Question: I am new to gui in java, i spent 3
hours trying to figure out what i have done wrong or misunderstood, i should get this:

but the text in my code is displayed after textfields
'''
textPanel = new JPanel();
textPanel.setLayout(new GridLayout(3,0));
fName = new JTextField( 15 ) ;
textPanel.add(fName);
jlbName = new JLabel ( "Firstname" );
jlbName.setHorizontalAlignment(JLabel.RIGHT);
textPanel.add(jlbName);
lName = new JTextField( 15 ) ;
textPanel.add(lName);
jlbName = new JLabel ( "LastName" );
jlbName.setHorizontalAlignment(JLabel.RIGHT);
textPanel.add(jlbName);
libNo = new JTextField( 15 ) ;
textPanel.add(libNo);
libNo.setEditable(false);
jlbName = new JLabel ( "Library Number" );
jlbName.setHorizontalAlignment(JLabel.RIGHT);
textPanel.add(jlbName);
add(textPanel,BorderLayout.EAST);
JButton jbtN = new JButton("Add borrower");
add(jbtN ,BorderLayout.SOUTH);
'''
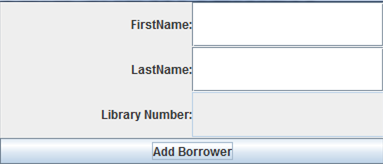
Answer: You are inserting the components into the panel in the wrong order. You first insert the text fields and later the labels. Do the opposite, i.e. instead of:
'''
textPanel.add(fName);
...
textPanel.add(jlbName);
...
'''
do:
'''
textPanel.add(jlbName);
...
textPanel.add(fName);
...
'''